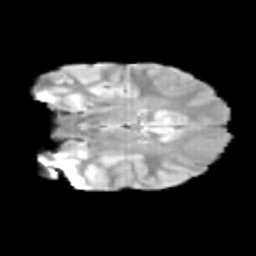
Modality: T2w
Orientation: coronal
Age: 11
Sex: female
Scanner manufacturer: siemens
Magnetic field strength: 3 T
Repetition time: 3.8 s
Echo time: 0.07 s